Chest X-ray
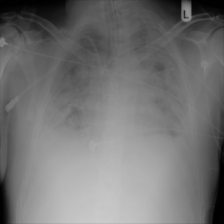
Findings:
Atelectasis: negative
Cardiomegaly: negative
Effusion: negative
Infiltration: positive
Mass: negative
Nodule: negative
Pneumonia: negative
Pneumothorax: negative
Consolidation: negative
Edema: negative
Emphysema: negative
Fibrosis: negative
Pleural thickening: negative
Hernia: negative